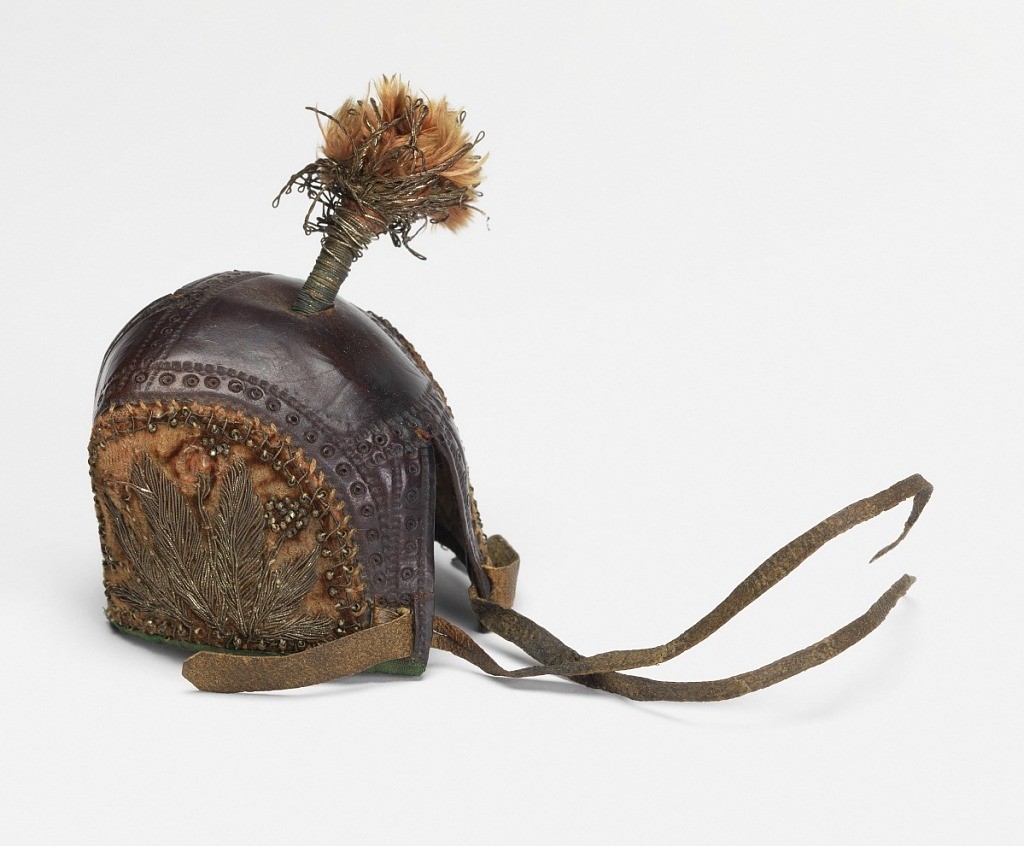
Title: Falcon's hood
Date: early 17th century
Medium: Label: tooled leather, silk velvet embroidered with metallic yarns and metal beads, silk tassel
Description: Brown tooled leather hood shaped to fit the head of a falcon. The sides are decorated with panels of rose red velvet embroidered with silver metallic yarns and faceted metal beads. At the top, a tassel of rose red silk is bound in silver metallic yarn. The edges are bound with green silk braid. With leather tabs for fastening.